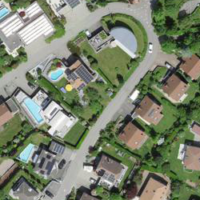
EUNIS habitat code: 54
Species observed at this site:
Agrostemma githago
Aegopodium podagraria